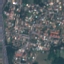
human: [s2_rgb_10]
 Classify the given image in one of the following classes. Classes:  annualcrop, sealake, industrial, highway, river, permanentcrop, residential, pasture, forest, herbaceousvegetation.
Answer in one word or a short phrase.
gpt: Residential